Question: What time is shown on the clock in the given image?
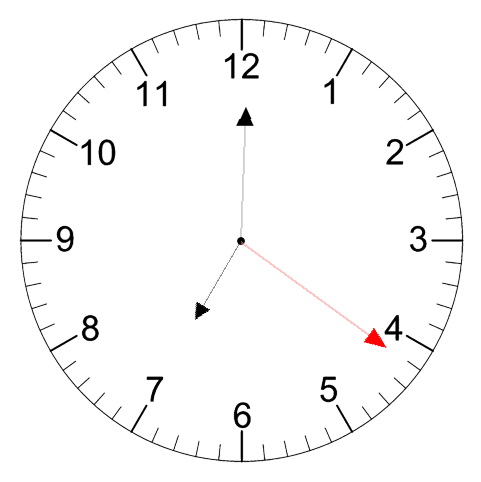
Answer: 07:00:21